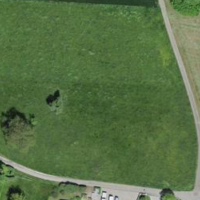
EUNIS habitat code: 52
Species observed at this site:
Chloris chloris